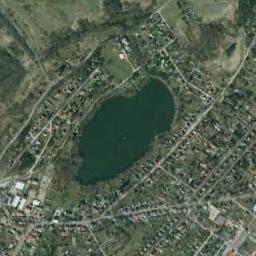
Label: lake